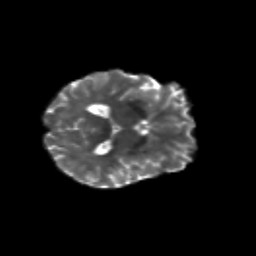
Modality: T2w
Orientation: axial
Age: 55
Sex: male
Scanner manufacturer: siemens
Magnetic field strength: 3 T
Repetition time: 4.71 s
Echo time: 0.0906 s